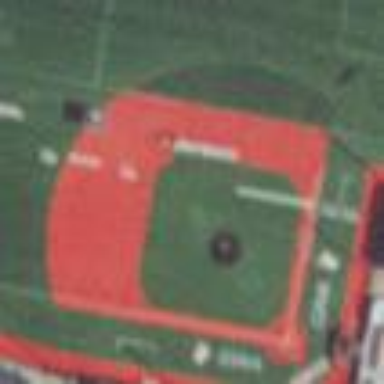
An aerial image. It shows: Baseball pitch for leisure land activities.